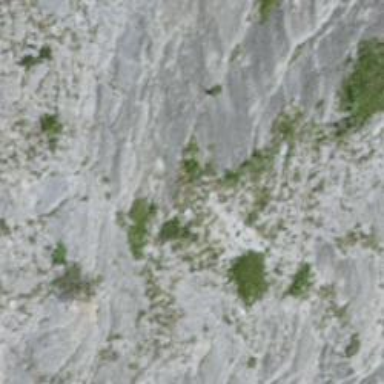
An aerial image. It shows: Natural cliff.